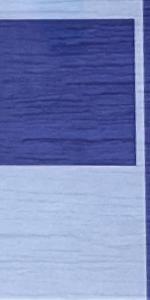
Label: Empty